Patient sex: F
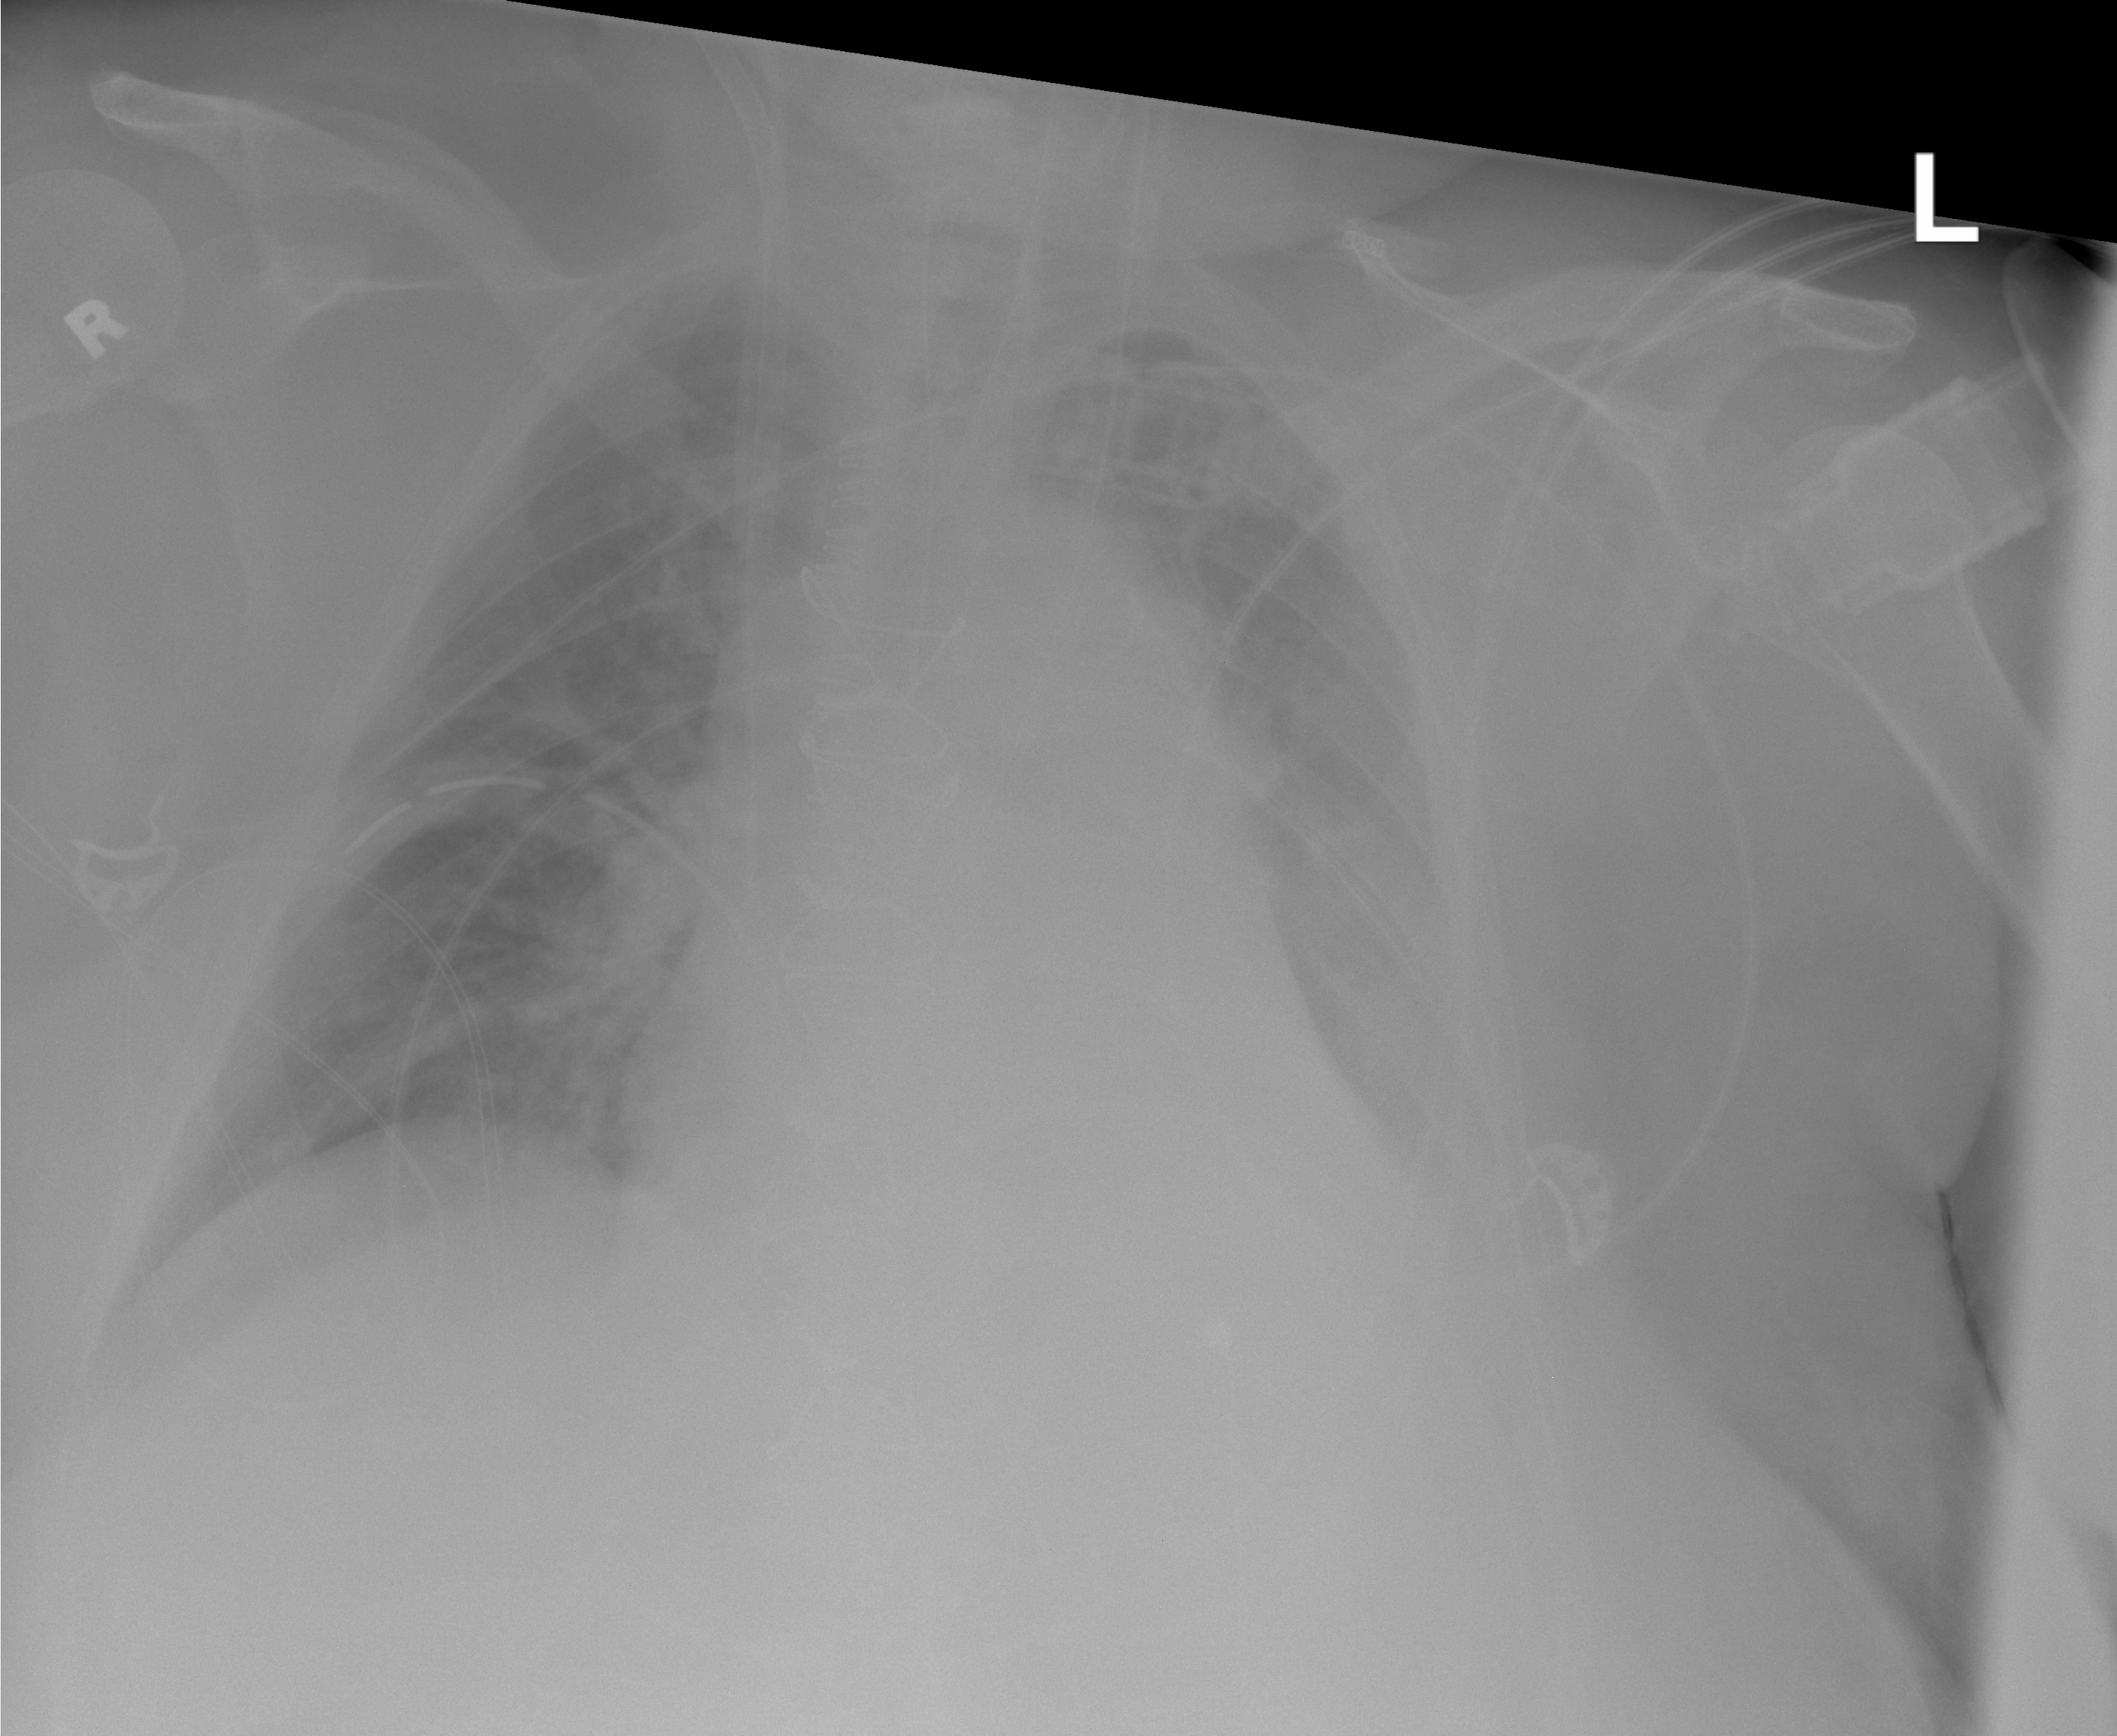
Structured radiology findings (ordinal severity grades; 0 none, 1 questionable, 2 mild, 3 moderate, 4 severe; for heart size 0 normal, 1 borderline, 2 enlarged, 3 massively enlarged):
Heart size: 2
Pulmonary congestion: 2
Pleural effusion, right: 0
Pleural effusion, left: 2
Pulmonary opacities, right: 2
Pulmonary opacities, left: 0
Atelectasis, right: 0
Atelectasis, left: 2